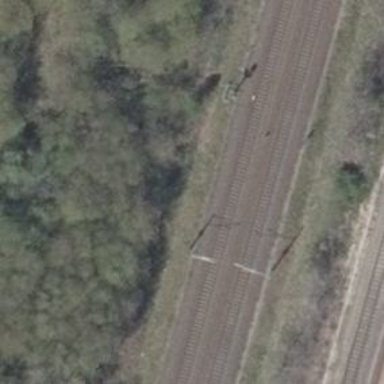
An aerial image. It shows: Milestone along the railway track with catenary mast.